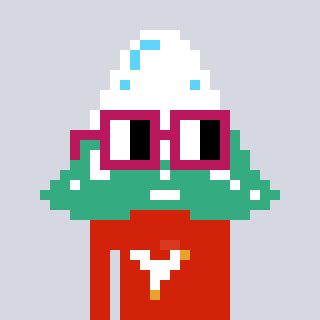
a pixel art character with square dark red glasses, a snowy mountain-shaped head and a red-colored body on a cool background